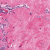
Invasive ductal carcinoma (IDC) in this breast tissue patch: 0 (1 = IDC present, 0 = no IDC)